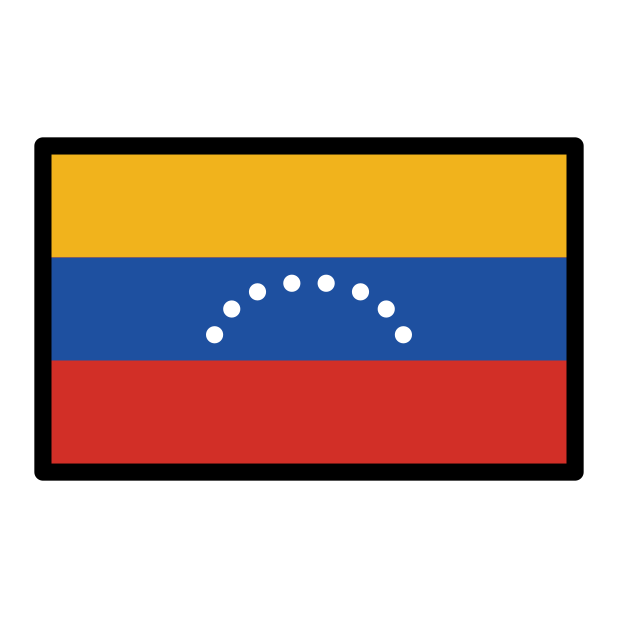
flag: Venezuela